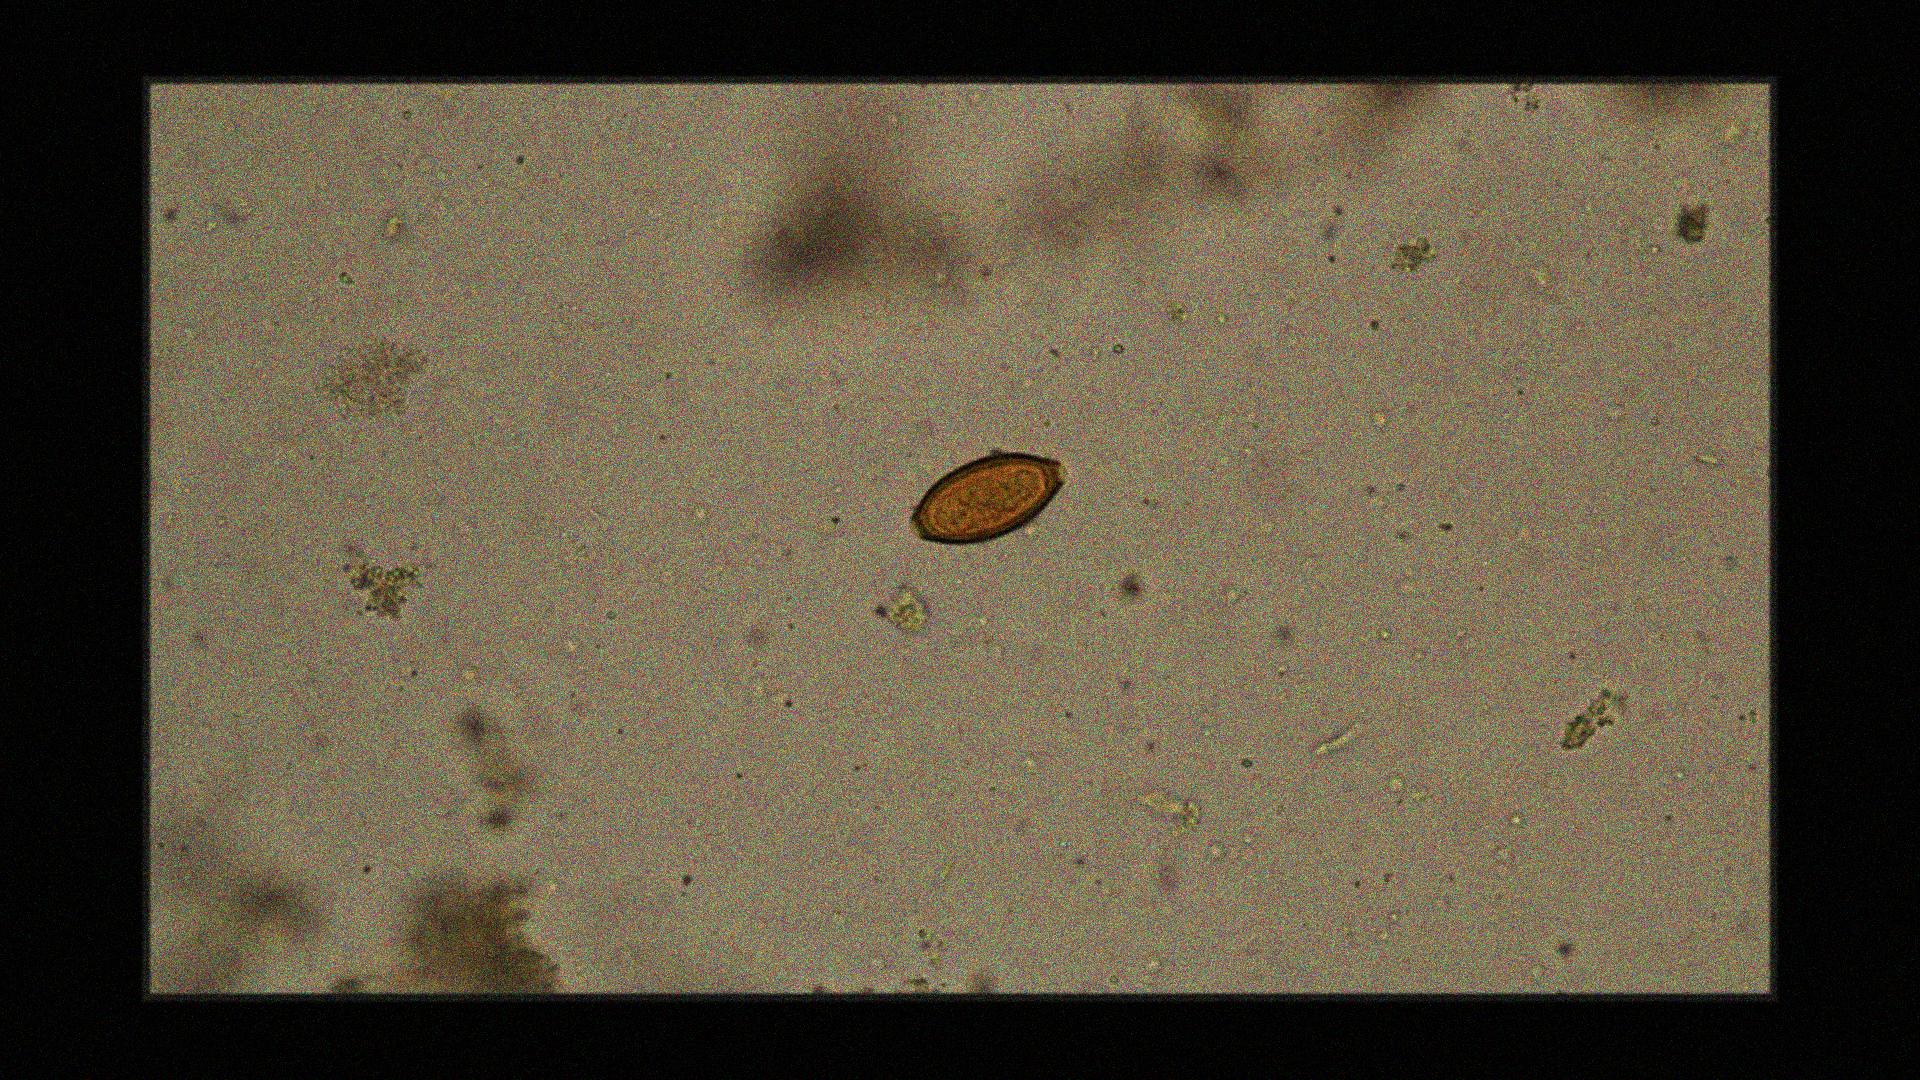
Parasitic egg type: Trichuris trichiura